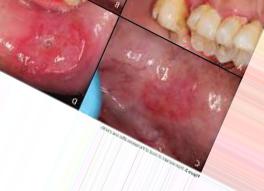
Condition: Mouth Ulcer